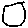
Label: hexagon